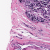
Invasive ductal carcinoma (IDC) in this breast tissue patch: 0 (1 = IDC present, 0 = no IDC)